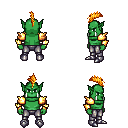
a pixel art fantasy rpg character, male body template, orc, green skin, gold arm armor, metal pants, light blonde mohawk hairstyle, metal boots, four views (front, back, left, right), 2x2 character sprite sheet, small pixel art, hard edges, no anti-aliasing